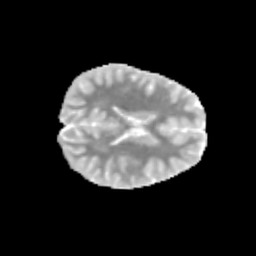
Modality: MD
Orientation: axial
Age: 9
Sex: female
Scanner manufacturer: siemens
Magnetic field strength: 3 T
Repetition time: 3.8 s
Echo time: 0.07 s